Question: I have an image (base.jpg) which has the following css:
'''
.thumb-image {
padding: 0;
border: none;
margin: 0 auto 5px;
display: block;
width: 205px;
background: #EEE;
color: #8A8989;
border-image: initial;}
<img class="thumb-image" src="base.jpg" alt="" onerror="this.src='thumb.png'">
'''
The image height is variable. Is there anyway I can overlay another image (overlay.png which is the red image) on top of base.jpg on the bottom right cornerusing css by adding another class declaration to the above css?

Many thanks
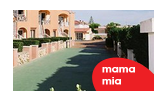
Answer: You need a wrapper div and then absolute position the corner image.
'''
<div id="wrap">
<img src="img/big.jpg" class="big" alt=""/>
<img src="img/corner.jpg" class="corner" alt=""/>
</div>
#wrap { position: relative; }
.big, .corner { display: block; }
.corner { position: absolute; right: 0; bottom: 0; }
'''